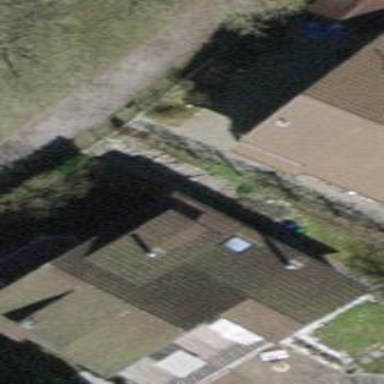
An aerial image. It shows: Building with tiled roof.